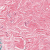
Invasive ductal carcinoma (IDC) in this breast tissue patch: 0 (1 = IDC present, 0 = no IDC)